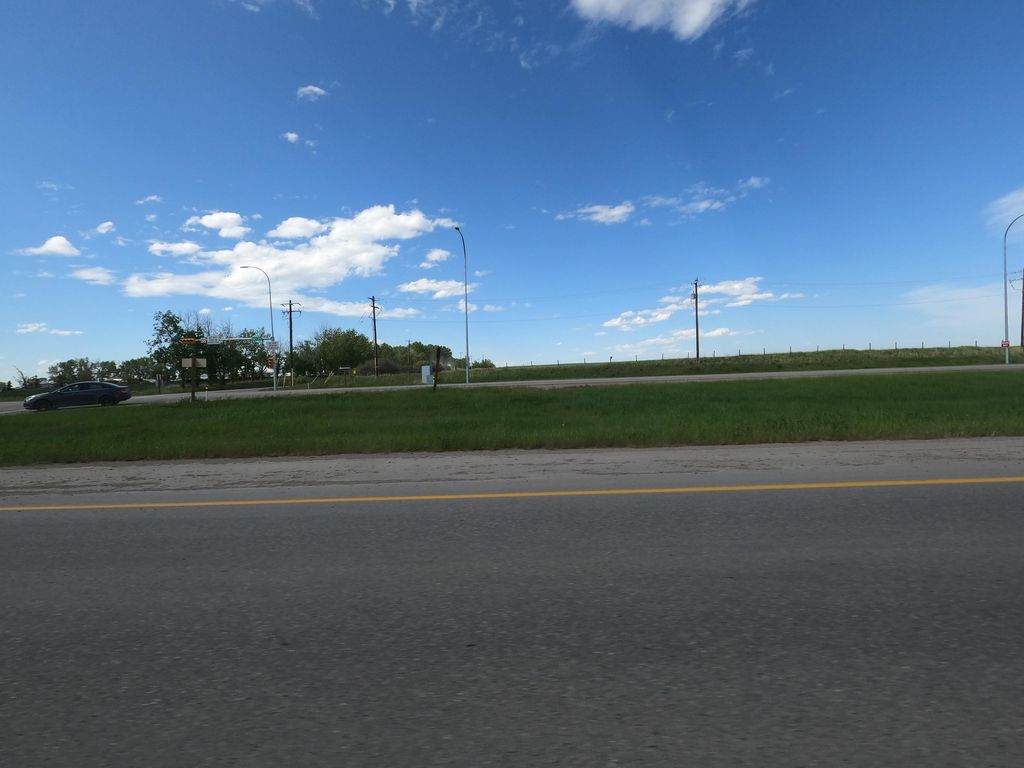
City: calgary